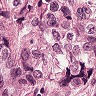
Metastatic tissue present: yes